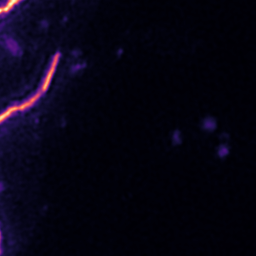
Label: Super-resolution ER image